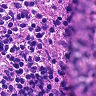
Metastatic tissue present: no